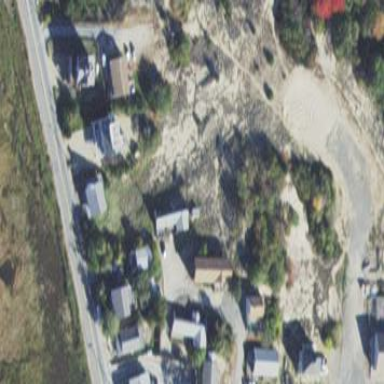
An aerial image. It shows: Natural area covered in sand.